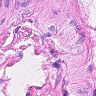
Metastatic tissue present: no